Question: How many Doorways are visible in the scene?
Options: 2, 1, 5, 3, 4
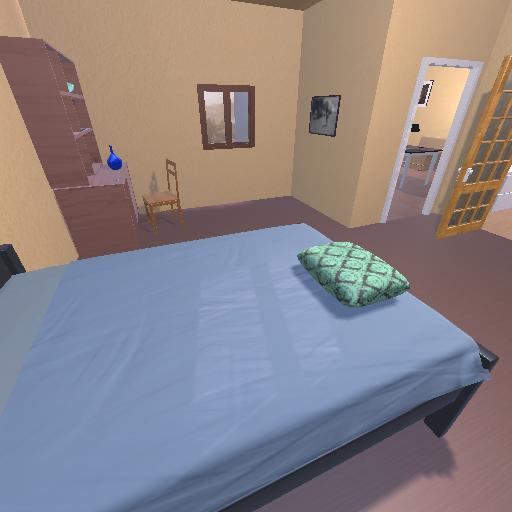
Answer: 2